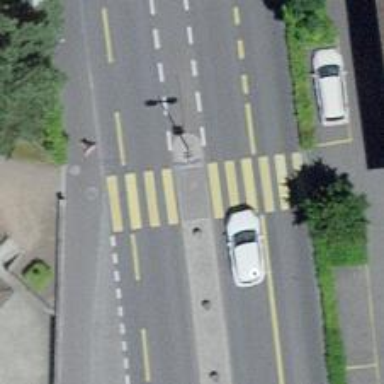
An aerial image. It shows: Uncontrolled zebra crossing with notable zebra markings.